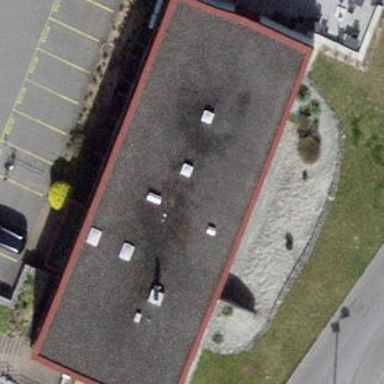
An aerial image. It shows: Office building.